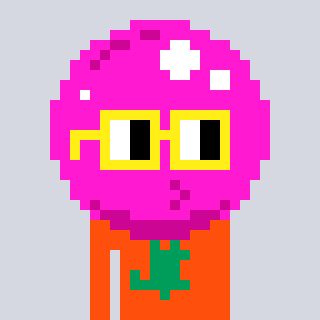
a pixel art character with square yellow glasses, a bubblegum-shaped head and a orange-colored body on a cool background